Interaction volume radius: 5 \u00c5
Interaction volume height: 15 \u00c5
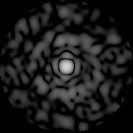
Disorder parameter: 0.767